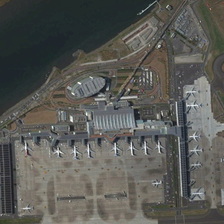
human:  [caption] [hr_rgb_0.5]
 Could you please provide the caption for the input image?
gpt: many planes are parked in an airport near a river .

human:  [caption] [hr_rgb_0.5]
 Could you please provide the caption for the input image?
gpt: many planes are parked in an airport near a river .

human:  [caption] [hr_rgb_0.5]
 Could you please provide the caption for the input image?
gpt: many planes are parked in an airport near a river .

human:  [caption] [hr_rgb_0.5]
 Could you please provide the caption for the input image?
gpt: many planes are parked in an airport near a river .

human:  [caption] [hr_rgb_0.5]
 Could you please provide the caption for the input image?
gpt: many planes are parked in an airport near a river .